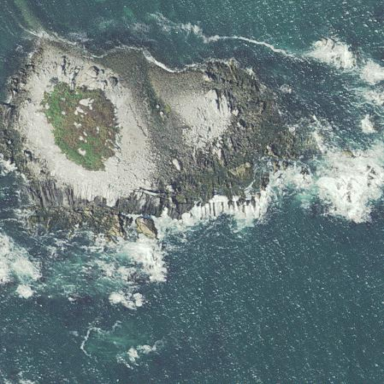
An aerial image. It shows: Islet located along the natural coastline.